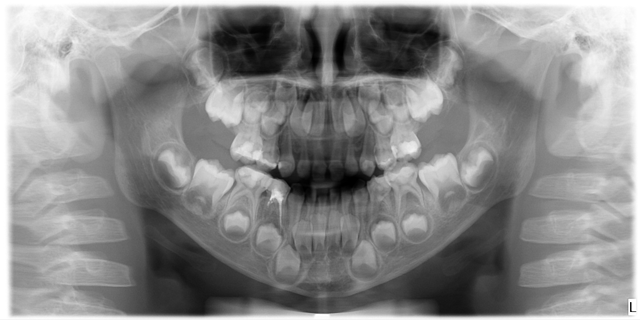
child